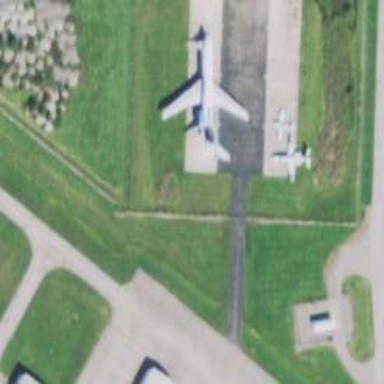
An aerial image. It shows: Image of taxiway at airport.